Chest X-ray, PA view. Patient: 60 years old, sex M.
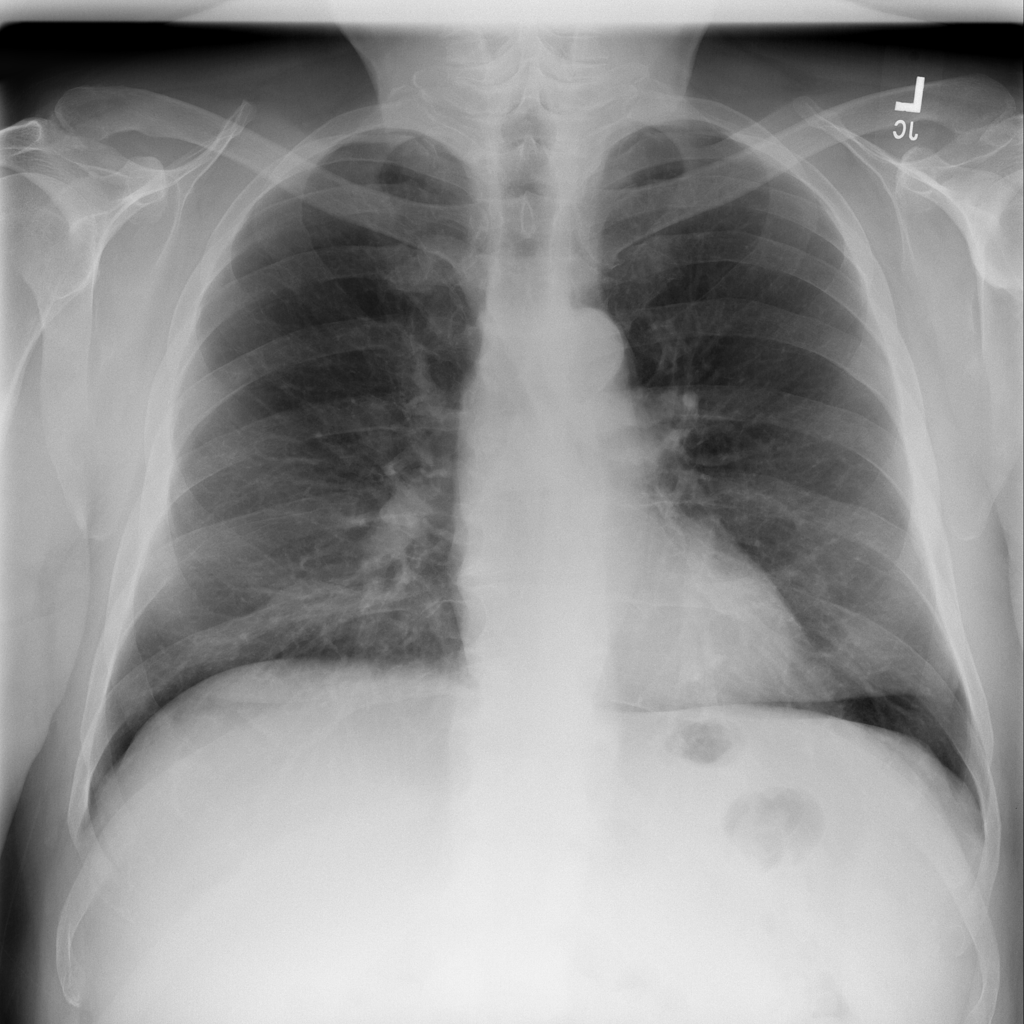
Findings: No Finding